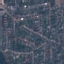
Land use / land cover class: Residential